Brain MRI, t2w sequence, axial 2D slice.
Patient: age 50, sex F, weight 78 kg, height 1.78 m
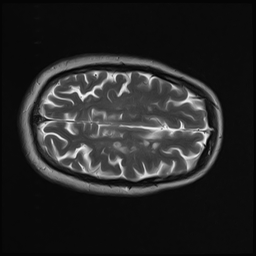